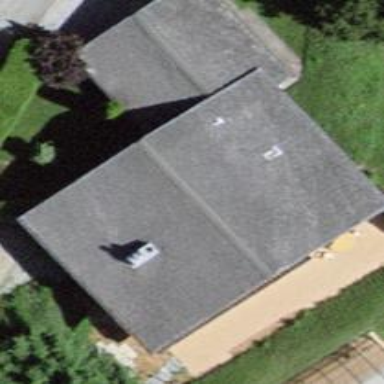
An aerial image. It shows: Residential building.